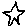
Label: star